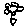
Label: flower